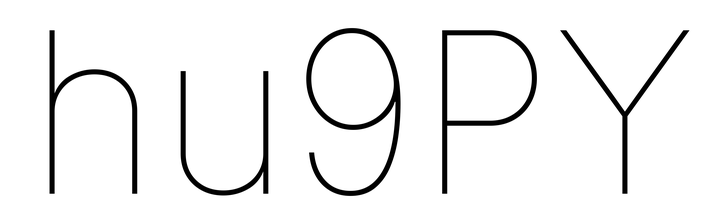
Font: Inter_Thin